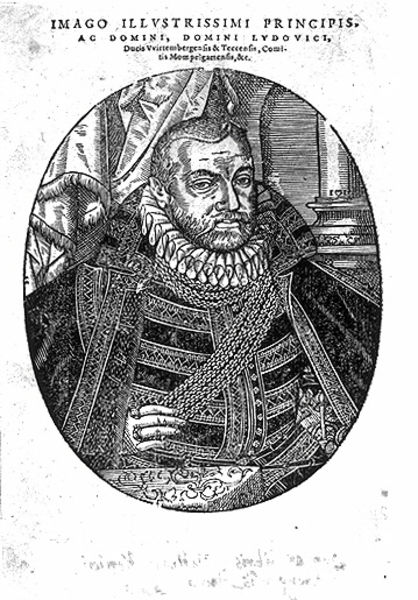
Titel: Bildnis des Herzogs Ludwig III. von Württemberg
Künstler: Jakob Lederlein
Institution: (Seriendruck)
Schlagwörter: hand, kopf, mann, umhang, fenster, finger, mund, nase, schmuck, schwarz, stirn, säule, säulen, tisch, weiss, blick, muster, ornament, bart, augen, falten, gesicht, kragen, samt, bildnis, halskrause, hände, portrait, porträt, tischdecke, vorhang, fransen, gewand, haare, mantel, reich, adel, decke, person, borte, oval, schärpe, holzschnitt, schrift, bogen, kette, graphik, column, curtains, kaiser, könig, robes, white, black, collar, dress, gray, grey, lace, nose, robe, seitenscheitel, brauen, verzierung, picture, knöpfe, ring, deckel, medaillon, ringe, druck, schwarzweiss, schraffur, radierung, stich, titel, illustration, text, uniform, buchstaben, ketten, überschrift, adeliger, scherpe, krause, ritter, fürst, tracht, classical, man, wams, priester, drapes, prince, sash, drawing, emblem, kupferstich, black and white, reproduktion, coat, buttons, beard, insignien, ludwig, drapery, royal, ancient, cape, cloak, renaissance, latein, engraving, borten, lines, fingers, book, shoulders, pillar, lapel, tan, latin, imago, hochoval, moustache, rings, image, ruffle, ruff, herrscherinsignien, ruler, chains, besicht, italien, portrain, cards, elizabethan, short hair, b;ack, ludovici, schwerpe, druckgrafik, domini, principis, schwarz/weiß, imago illustrissimi, ac comini, comini lydovici, drappery